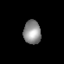
Tissue: lung
Cell type: Endothelial cells
Senescence score: 0.5559
Nuclear area (px): 401
Mean DAPI intensity: 144.299